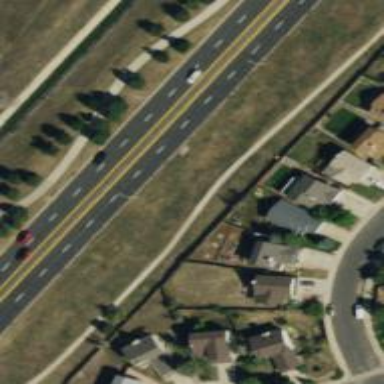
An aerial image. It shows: Secondary road with asphalt surface.